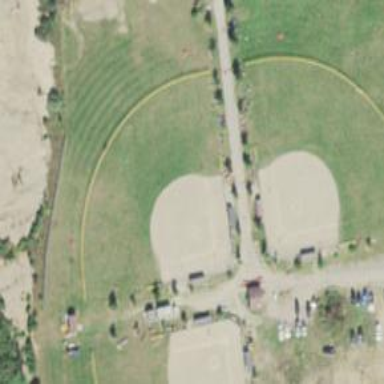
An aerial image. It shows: Softball pitch for leisure sports.